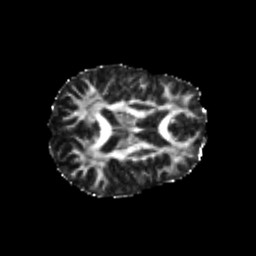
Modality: FA
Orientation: axial
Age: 24
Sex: female
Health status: healthy
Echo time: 0.074 s